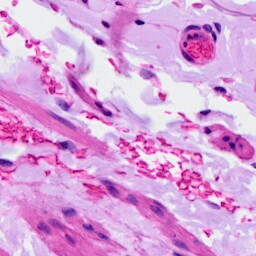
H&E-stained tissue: Ovarian